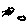
Label: sun